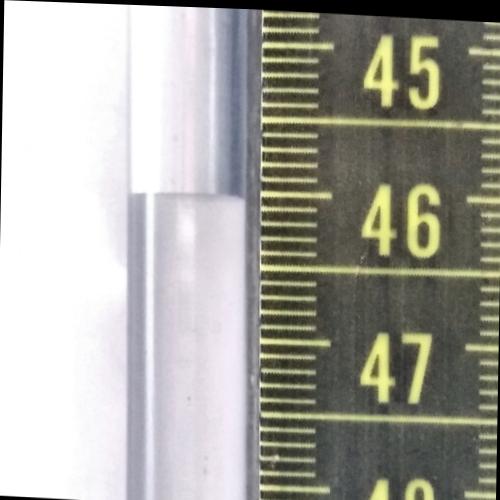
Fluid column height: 46.0 cm